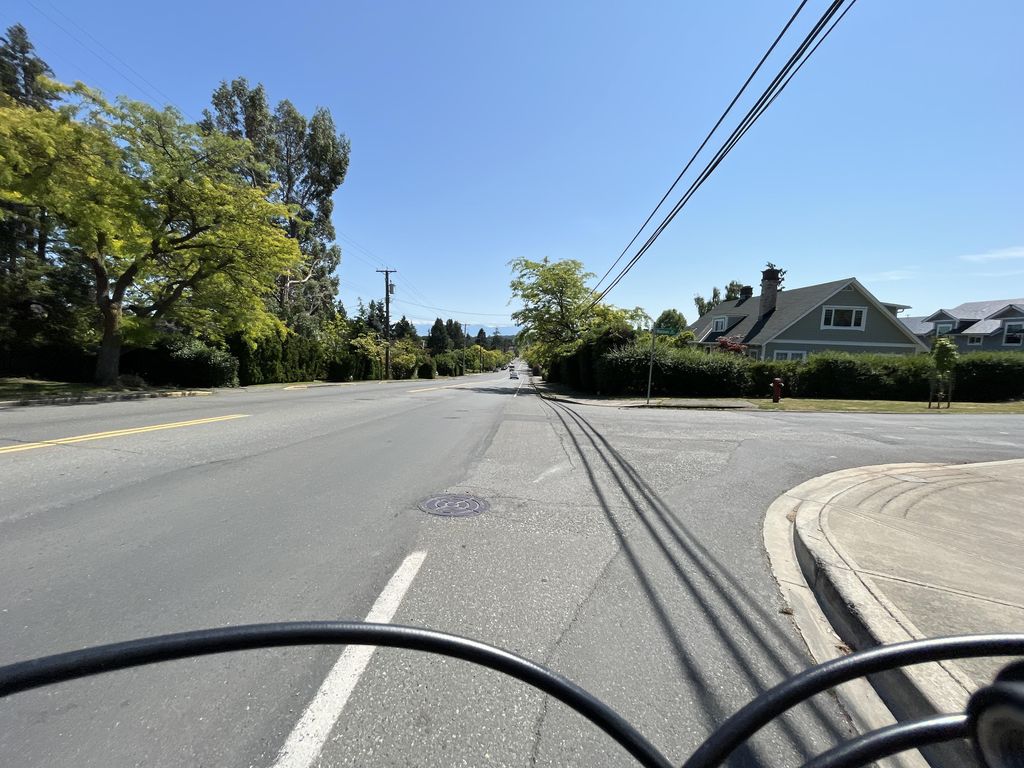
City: victoria